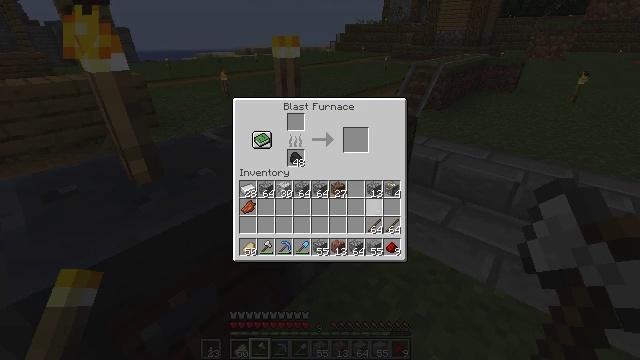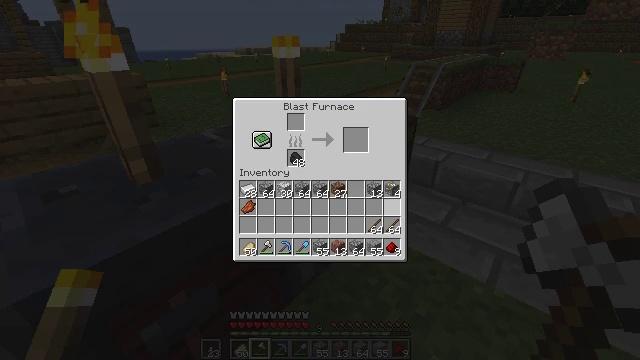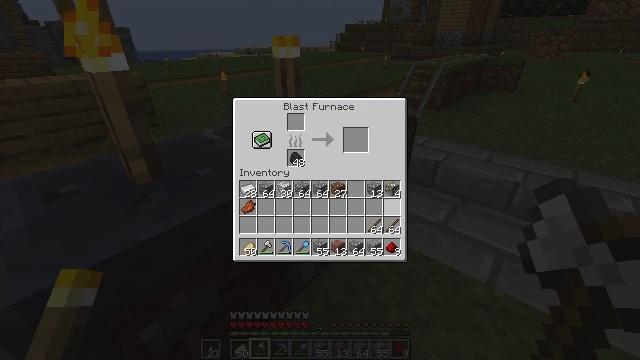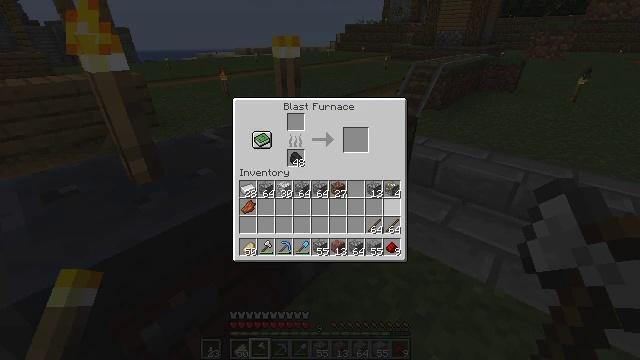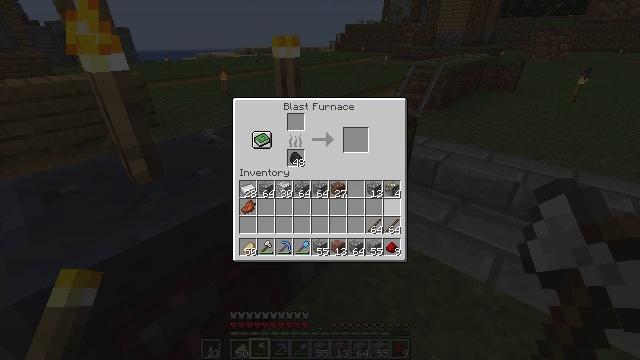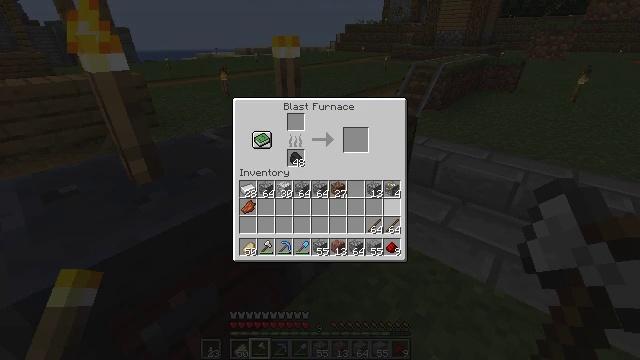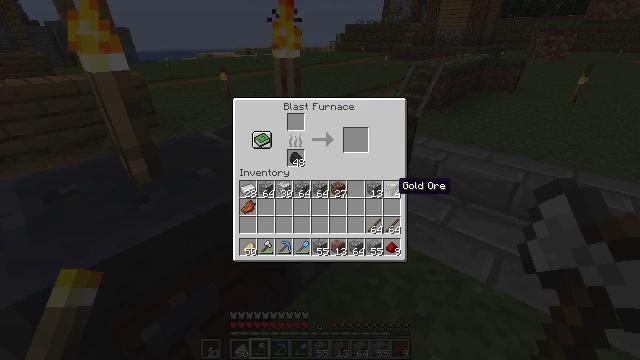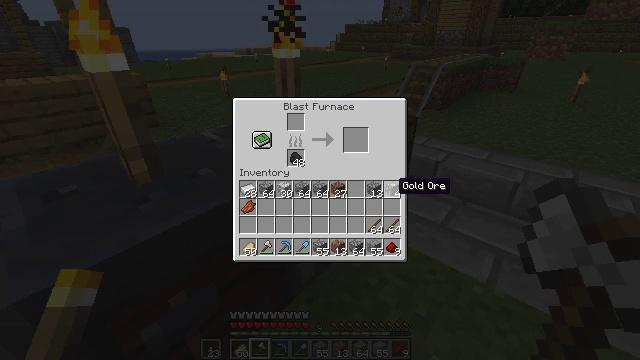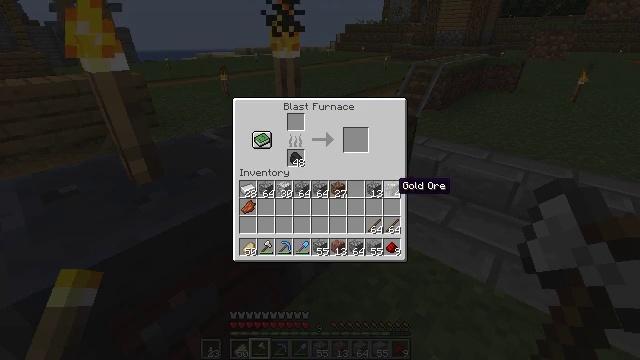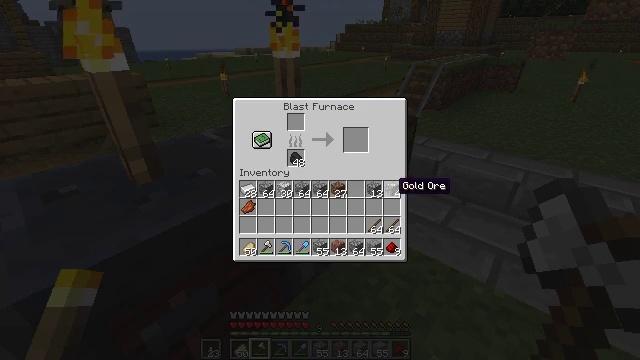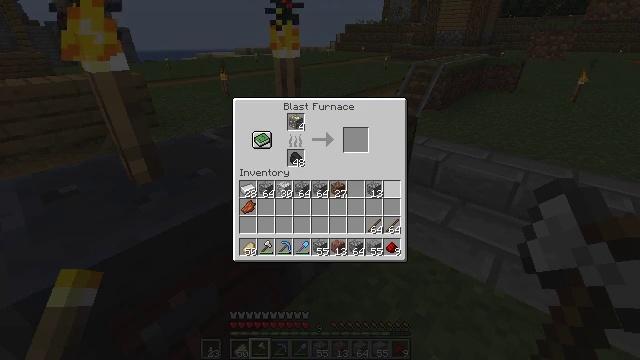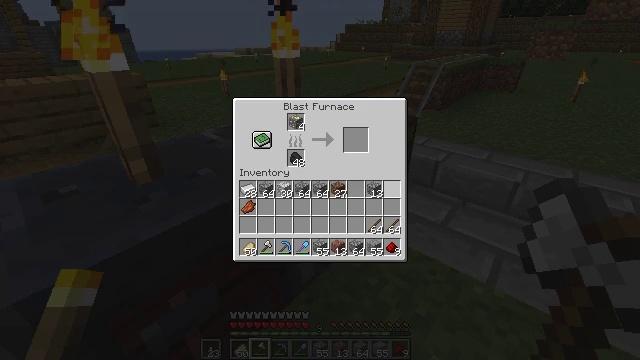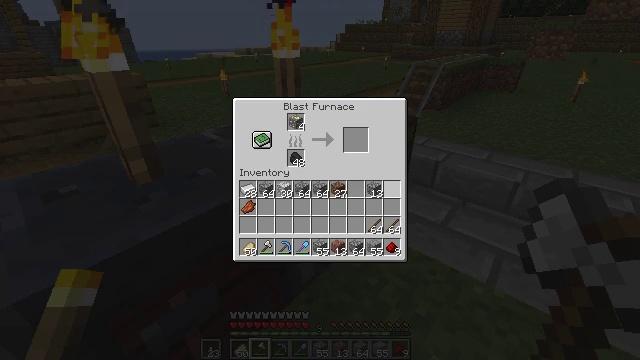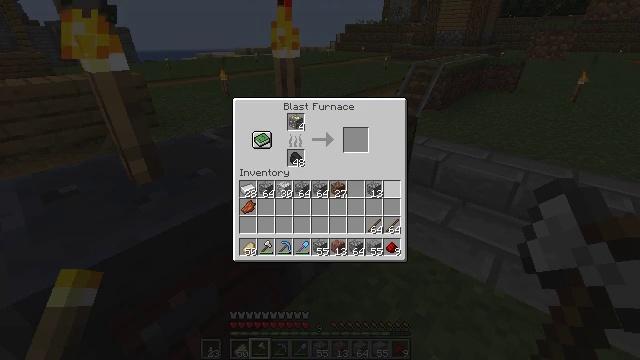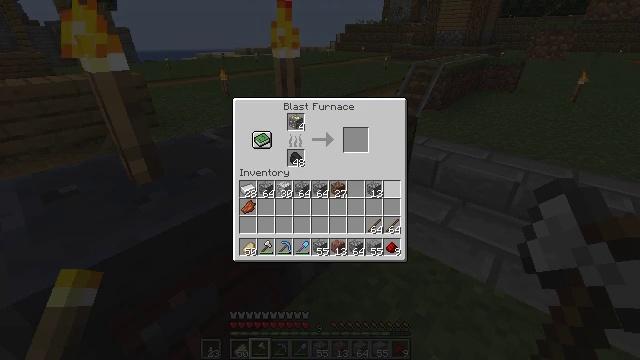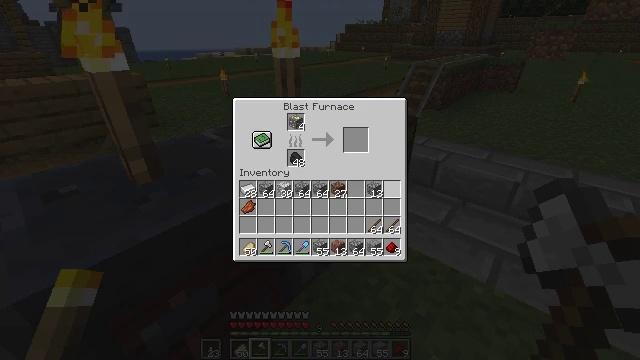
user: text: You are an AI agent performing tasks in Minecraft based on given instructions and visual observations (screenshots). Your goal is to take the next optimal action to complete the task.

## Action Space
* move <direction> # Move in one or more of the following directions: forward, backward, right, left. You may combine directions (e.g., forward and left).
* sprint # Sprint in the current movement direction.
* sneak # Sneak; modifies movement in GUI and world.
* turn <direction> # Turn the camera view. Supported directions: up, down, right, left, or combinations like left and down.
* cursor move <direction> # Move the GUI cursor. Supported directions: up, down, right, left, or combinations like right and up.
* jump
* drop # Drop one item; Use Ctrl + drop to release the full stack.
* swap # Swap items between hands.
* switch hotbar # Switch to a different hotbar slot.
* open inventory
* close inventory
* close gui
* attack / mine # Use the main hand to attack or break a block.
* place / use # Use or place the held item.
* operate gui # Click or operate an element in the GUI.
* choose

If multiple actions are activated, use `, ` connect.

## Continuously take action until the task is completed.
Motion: motion action
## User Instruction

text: Use iron ingots and a stick to craft a rail.
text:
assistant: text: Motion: sneak, cursor move right
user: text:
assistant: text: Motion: sneak, cursor move right
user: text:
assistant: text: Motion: sneak
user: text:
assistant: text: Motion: sneak
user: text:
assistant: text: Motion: sneak
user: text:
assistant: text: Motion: sneak
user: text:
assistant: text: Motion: sneak
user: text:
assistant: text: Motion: sneak
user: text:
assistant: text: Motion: sneak
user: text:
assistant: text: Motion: sneak, operate gui
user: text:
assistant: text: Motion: sneak, operate gui
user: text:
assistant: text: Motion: sneak
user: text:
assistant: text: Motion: sneak
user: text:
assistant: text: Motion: sneak
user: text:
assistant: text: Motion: sneak
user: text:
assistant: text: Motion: sneak
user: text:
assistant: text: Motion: sneak
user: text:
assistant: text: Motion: no_op
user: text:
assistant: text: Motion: no_op
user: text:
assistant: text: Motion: no_op
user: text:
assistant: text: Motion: no_op
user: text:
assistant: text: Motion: no_op
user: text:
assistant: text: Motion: no_op
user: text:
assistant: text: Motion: no_op
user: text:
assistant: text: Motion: no_op
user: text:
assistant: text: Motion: no_op
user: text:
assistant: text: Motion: close gui
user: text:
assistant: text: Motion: no_op
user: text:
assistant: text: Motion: turn left
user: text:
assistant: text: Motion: turn left